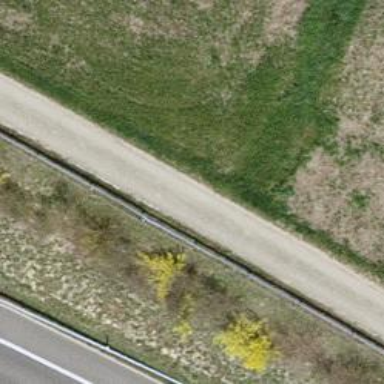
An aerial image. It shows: Track road with concrete surface.